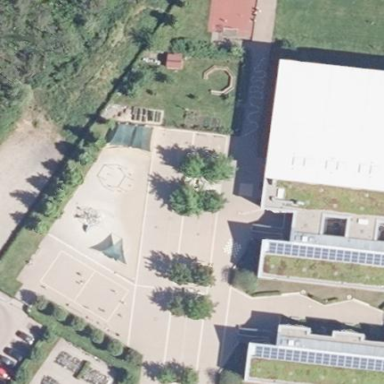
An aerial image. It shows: School.